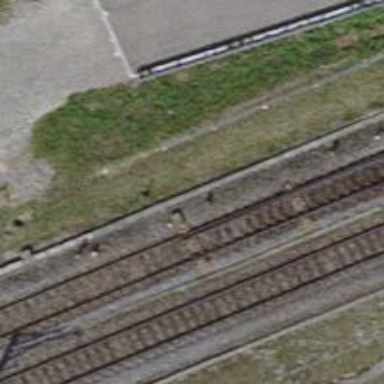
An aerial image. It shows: Railway switch.